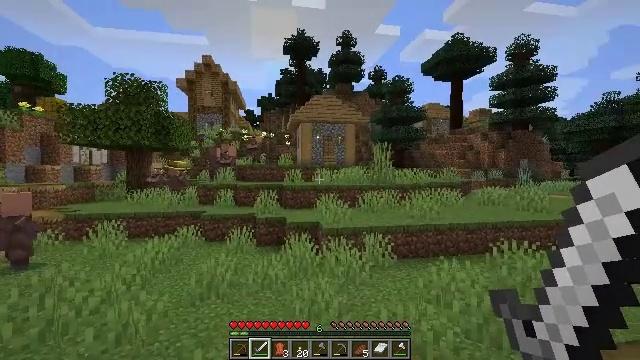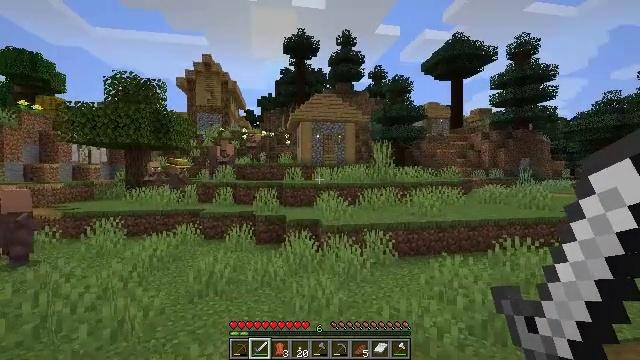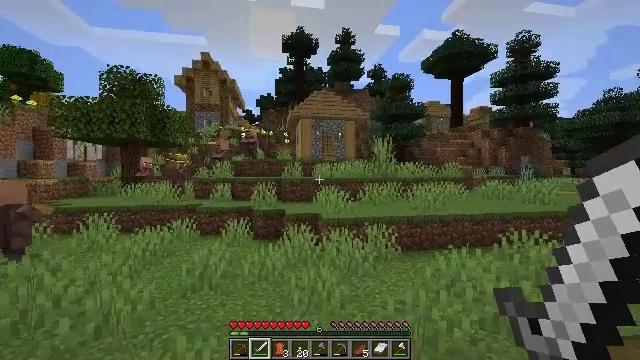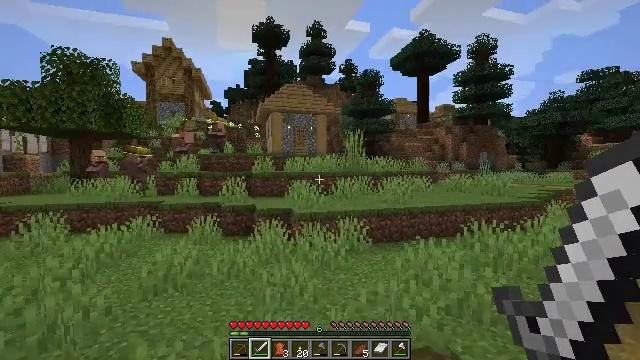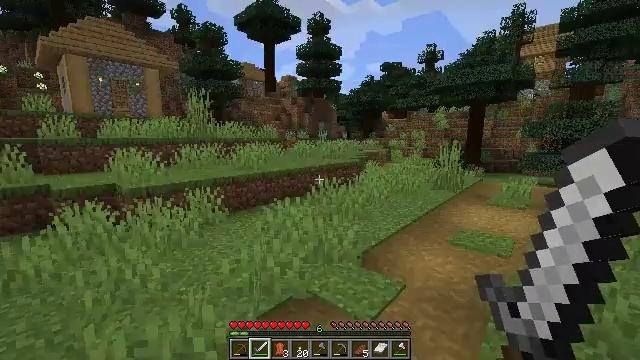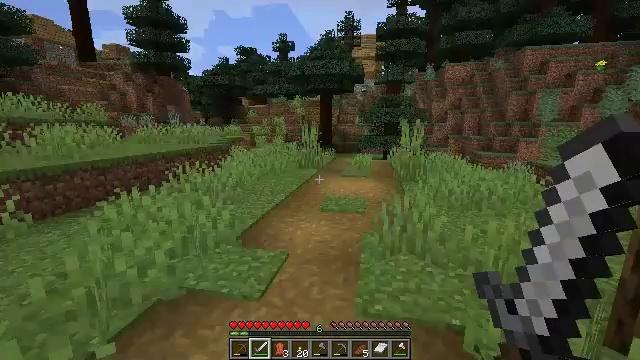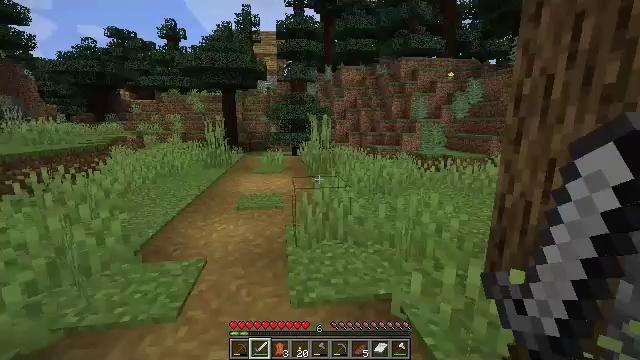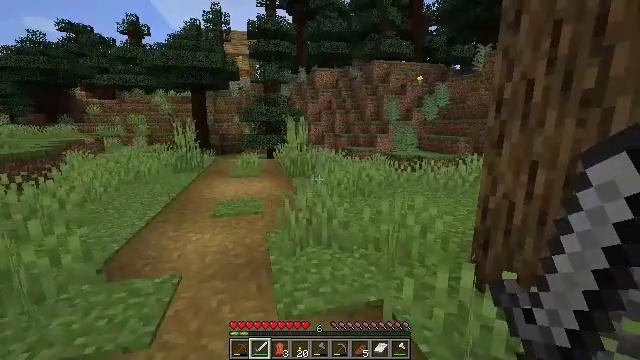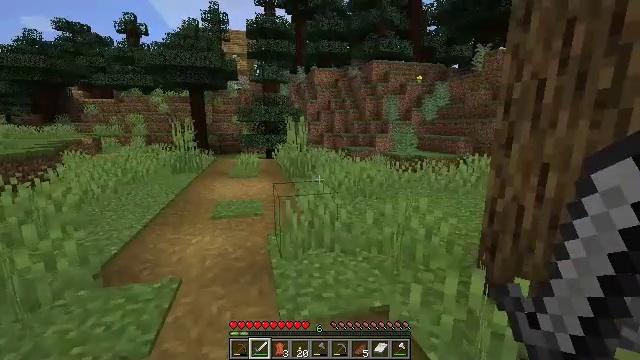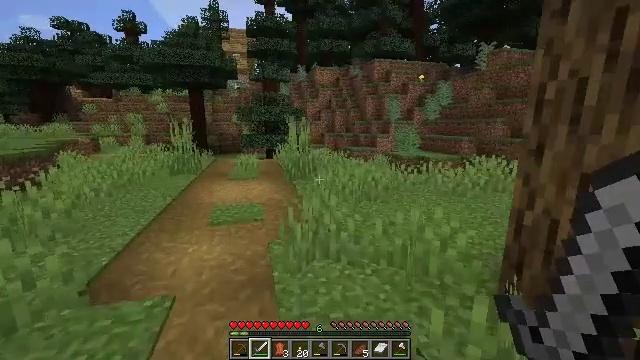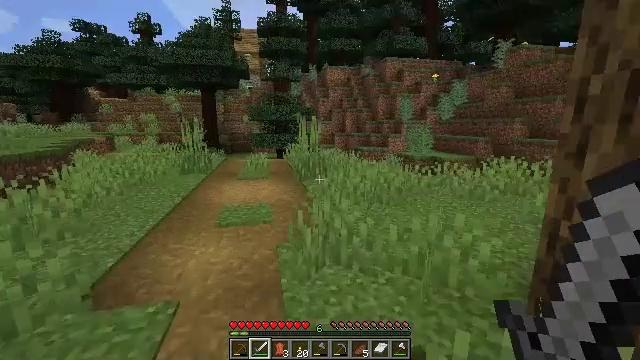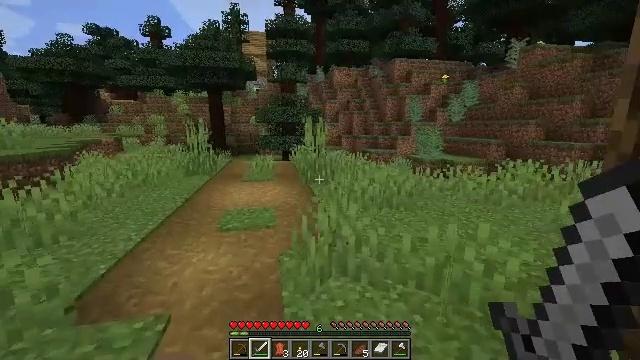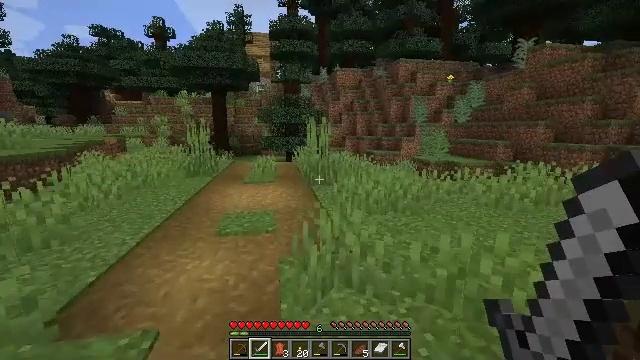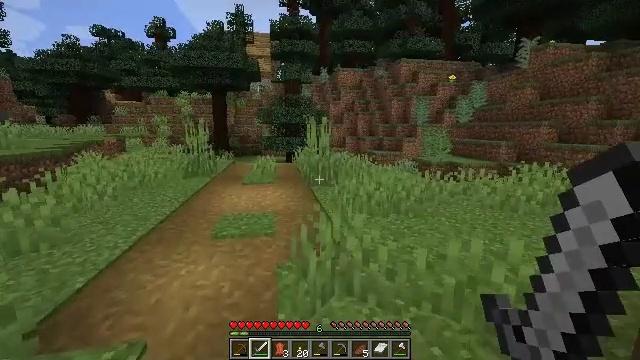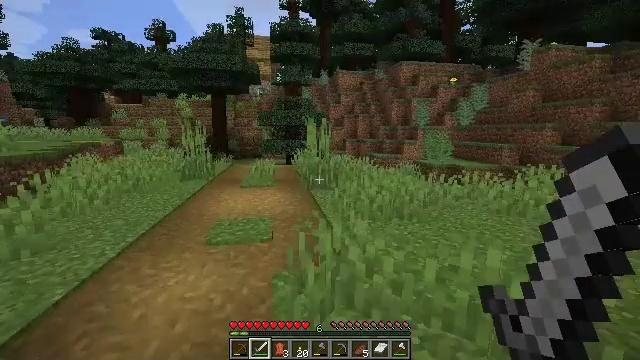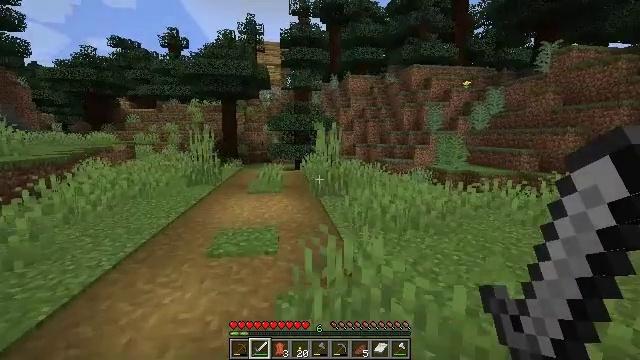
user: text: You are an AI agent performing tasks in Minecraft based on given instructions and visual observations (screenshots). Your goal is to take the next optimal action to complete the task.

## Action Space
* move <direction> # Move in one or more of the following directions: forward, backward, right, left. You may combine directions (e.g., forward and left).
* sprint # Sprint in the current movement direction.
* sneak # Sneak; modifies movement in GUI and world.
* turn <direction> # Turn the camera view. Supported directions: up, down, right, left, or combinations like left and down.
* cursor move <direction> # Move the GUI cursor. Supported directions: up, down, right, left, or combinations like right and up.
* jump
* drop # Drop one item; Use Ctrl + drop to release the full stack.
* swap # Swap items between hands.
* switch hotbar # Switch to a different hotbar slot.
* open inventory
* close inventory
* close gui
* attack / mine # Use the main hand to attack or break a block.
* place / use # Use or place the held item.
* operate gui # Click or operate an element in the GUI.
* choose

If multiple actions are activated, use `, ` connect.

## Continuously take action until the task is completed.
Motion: motion action
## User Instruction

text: Mine a hay block from the field.
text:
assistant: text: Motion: move forward
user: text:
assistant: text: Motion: move forward
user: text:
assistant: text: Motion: move forward, turn right and down
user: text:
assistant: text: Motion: move forward, turn right and down
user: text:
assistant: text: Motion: move forward, turn right and down
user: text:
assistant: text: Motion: move forward, turn right
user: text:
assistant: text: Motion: move forward, turn right
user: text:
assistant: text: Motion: move forward
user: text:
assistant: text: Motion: move forward
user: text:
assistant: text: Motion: move forward, turn left
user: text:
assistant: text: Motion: move forward, turn left
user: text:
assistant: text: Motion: move forward
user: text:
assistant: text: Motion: move forward
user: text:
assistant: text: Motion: move forward
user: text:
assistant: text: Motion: move forward, turn left and up
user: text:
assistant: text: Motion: turn left and up
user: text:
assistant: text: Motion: turn left
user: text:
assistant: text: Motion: turn left
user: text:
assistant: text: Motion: turn left
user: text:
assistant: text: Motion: turn left
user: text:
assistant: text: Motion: turn left
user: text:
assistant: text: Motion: turn left
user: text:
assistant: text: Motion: turn left
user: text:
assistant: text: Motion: turn left
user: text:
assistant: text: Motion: turn left
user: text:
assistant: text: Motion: turn left
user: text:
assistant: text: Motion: turn left
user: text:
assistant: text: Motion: no_op
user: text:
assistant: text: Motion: no_op
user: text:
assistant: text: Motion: no_op